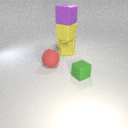
large yellow metal cube below large yellow rubber cube